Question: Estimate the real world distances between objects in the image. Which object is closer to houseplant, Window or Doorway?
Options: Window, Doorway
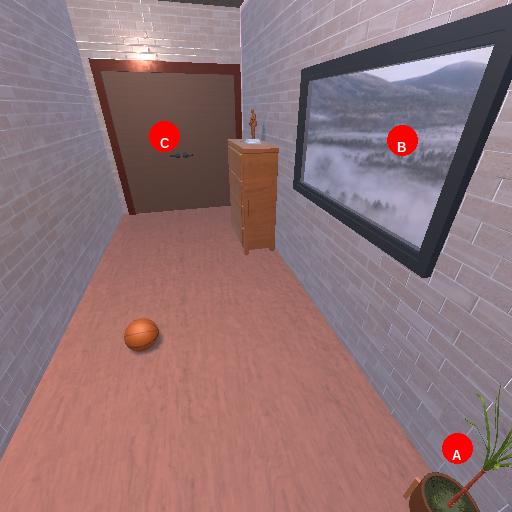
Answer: Window